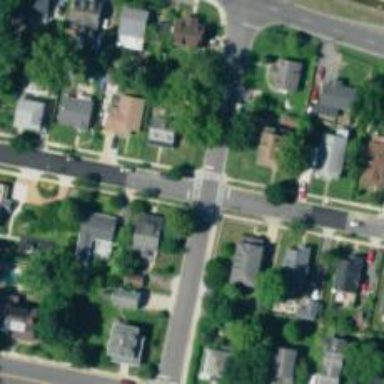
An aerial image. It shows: Residential road with separate asphalt sidewalk.